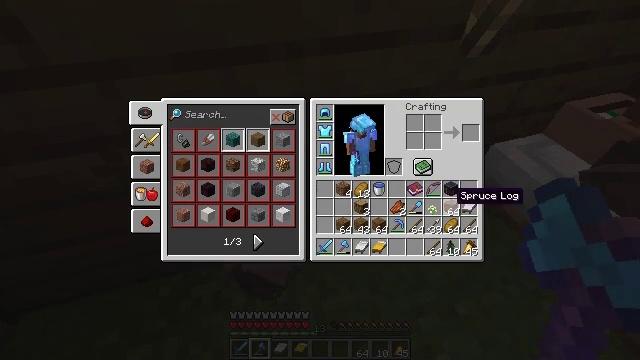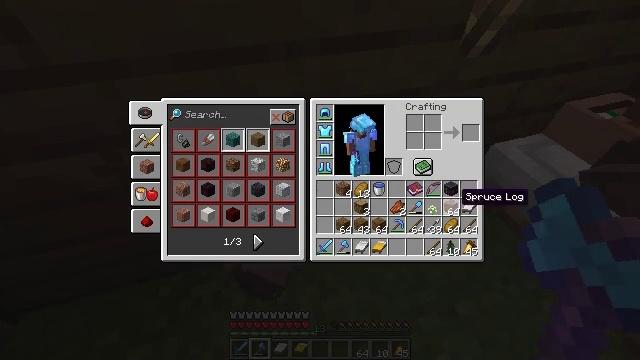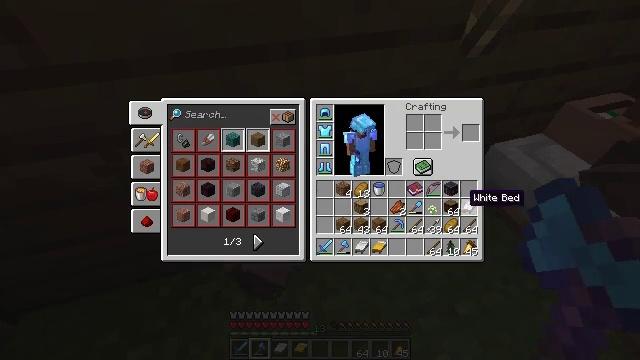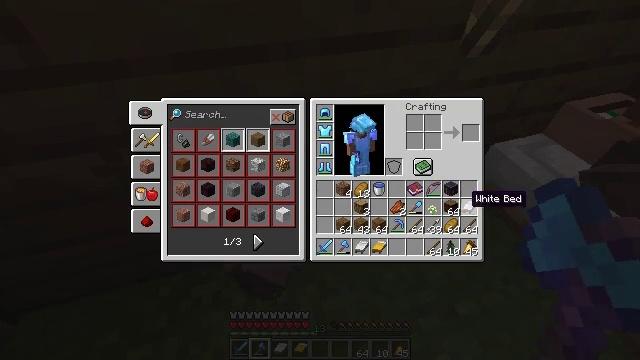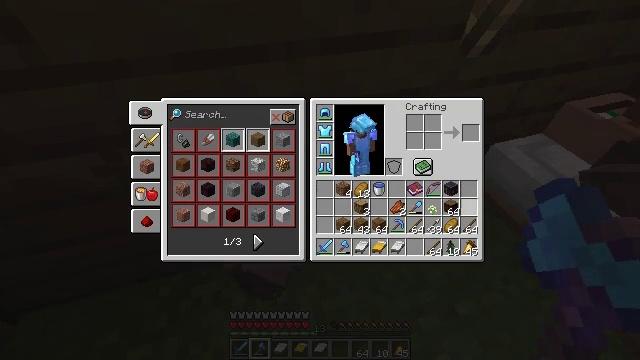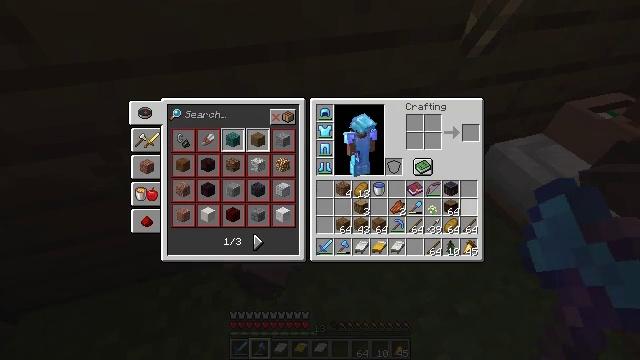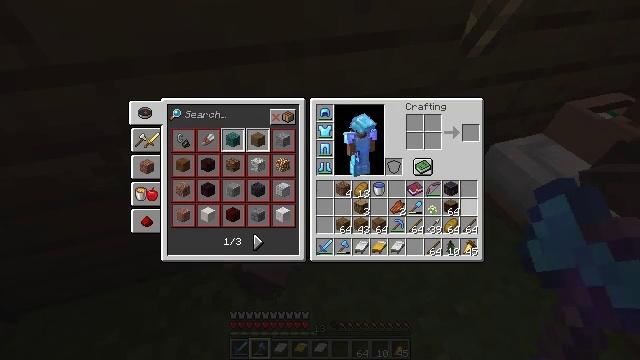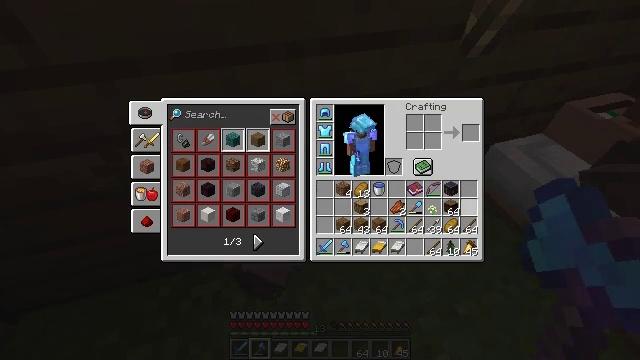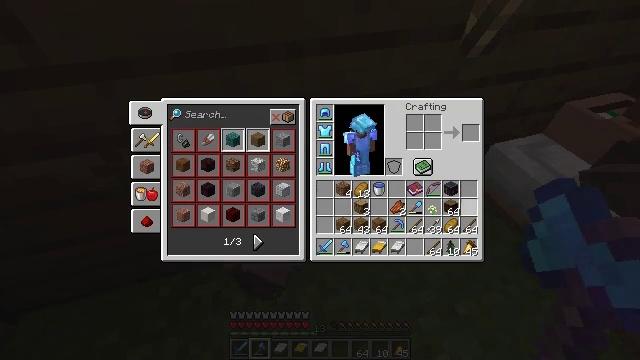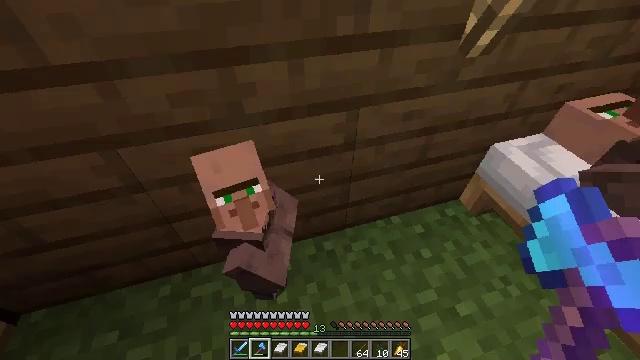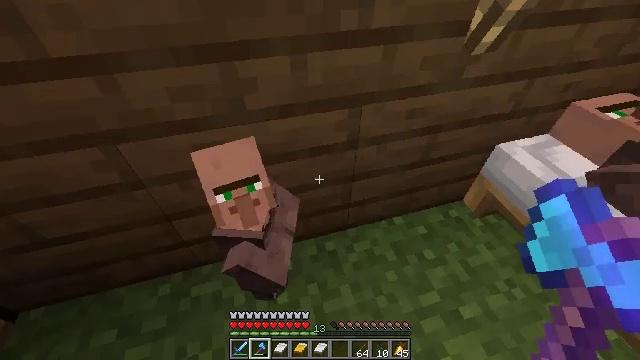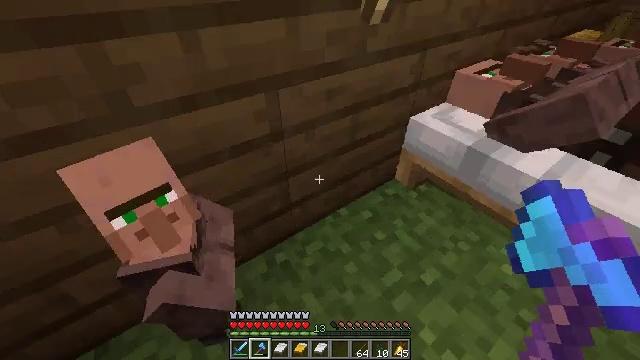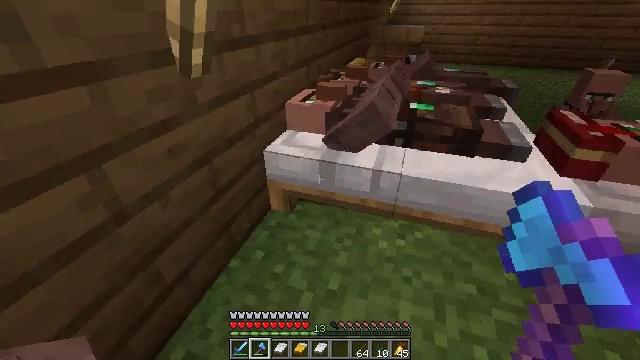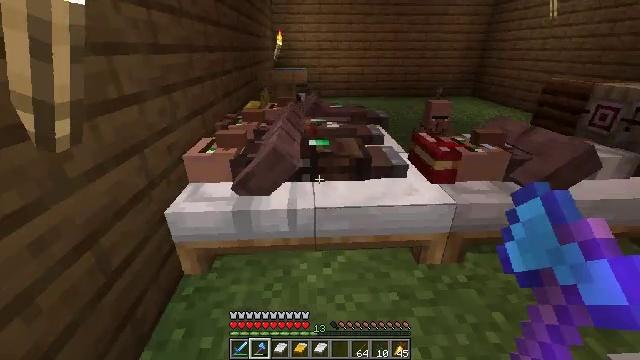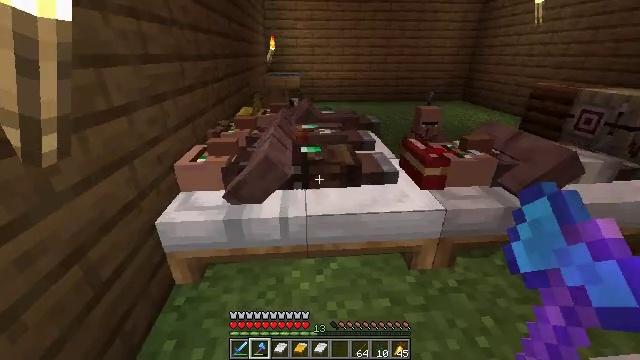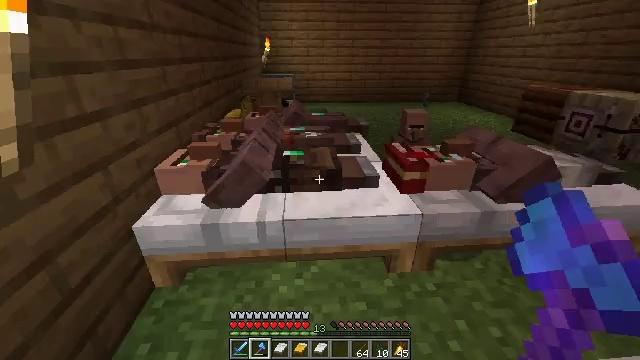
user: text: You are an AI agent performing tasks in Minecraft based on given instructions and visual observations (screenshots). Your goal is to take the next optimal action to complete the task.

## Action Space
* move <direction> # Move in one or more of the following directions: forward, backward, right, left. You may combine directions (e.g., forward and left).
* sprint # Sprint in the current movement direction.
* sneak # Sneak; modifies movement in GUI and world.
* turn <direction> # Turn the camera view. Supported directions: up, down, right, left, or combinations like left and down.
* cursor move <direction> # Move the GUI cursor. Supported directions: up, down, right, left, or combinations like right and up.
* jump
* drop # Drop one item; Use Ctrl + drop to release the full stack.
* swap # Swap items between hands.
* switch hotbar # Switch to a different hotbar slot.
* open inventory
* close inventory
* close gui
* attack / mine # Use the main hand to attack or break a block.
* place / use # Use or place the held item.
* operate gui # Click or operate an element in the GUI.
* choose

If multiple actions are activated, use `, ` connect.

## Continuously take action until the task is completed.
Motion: motion action
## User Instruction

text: Remove the yellow bed.
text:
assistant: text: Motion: sneak
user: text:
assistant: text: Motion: sneak, cursor move right
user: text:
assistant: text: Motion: sneak
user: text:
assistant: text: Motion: sneak, operate gui
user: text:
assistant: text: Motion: sneak, operate gui
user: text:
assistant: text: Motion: sneak, operate gui
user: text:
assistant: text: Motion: sneak
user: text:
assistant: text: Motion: sneak
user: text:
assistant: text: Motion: sneak
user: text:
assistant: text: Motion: sneak, close gui
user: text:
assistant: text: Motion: turn right and up, open inventory
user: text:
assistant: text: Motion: turn right and up
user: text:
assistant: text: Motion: turn right and up
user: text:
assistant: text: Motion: move right, turn right
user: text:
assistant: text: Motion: move right
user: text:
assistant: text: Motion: move right, turn right and up
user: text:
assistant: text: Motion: move right, turn right and up
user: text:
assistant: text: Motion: move right, turn left and down
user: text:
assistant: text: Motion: move forward and move right, turn left
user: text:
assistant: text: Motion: move forward and move right
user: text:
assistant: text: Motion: move forward and move right, turn left
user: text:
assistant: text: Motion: move right, turn right and down
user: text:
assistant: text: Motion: move right, turn right and down
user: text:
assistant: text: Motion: move right, turn left and down
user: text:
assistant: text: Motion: move right, turn left and down
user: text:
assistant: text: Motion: move right
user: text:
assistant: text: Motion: move right
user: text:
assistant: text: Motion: move right, turn left and up
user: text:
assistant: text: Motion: move right, turn left and up
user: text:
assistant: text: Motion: move right, turn left